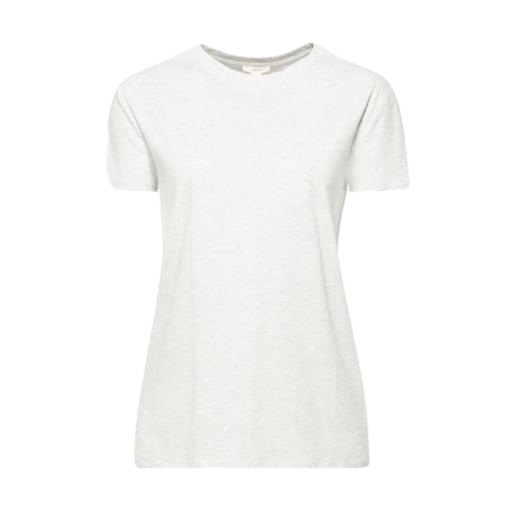
white pima t-shirt only macy, white round neck t-shirt, white colored and round neck, white background